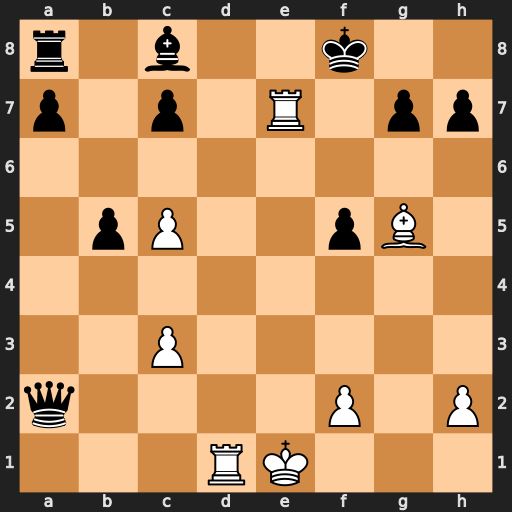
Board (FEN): r1b2k2/p1p1R1pp/8/1pP2pB1/8/2P5/q4P1P/3RK3
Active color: w
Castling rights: -
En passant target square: -
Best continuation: Rd8#